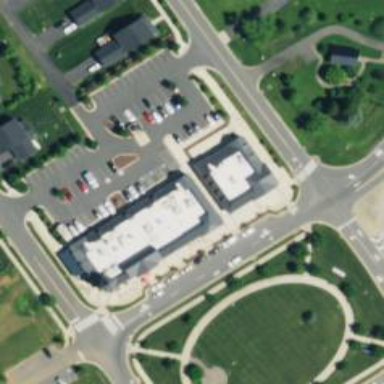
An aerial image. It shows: Parking space is available.